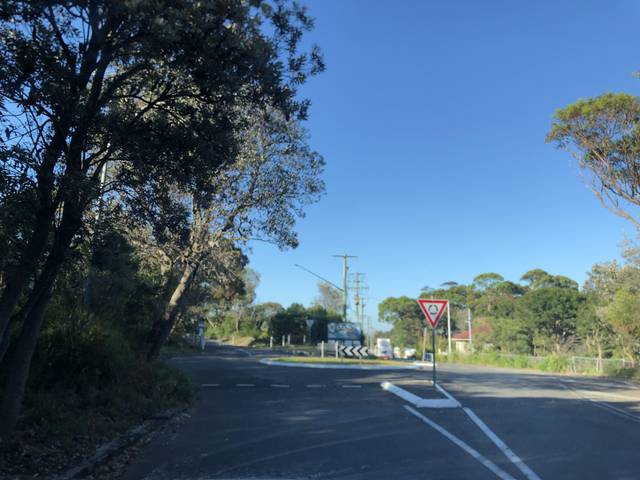
Region: Australia
Coordinates: -33.812, 151.295